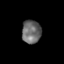
Tissue: prostate
Cell type: T cells
Senescence score: 0.333
Nuclear area (px): 433
Mean DAPI intensity: 106.965